Question: So I have a date picker and a select-list. Then a jqgrid, working fine, filtering and all. This is what I am doing.
'''
$("#sessSearch").unbind('click').on('click', function(){
var mydate = $("#sessSelector").val();
var mytype = $("#sess_type :selected").val();
if(mydate && mytype){
$("#listSESS").jqGrid('setGridParam',{postData:{sess_date:mydate, sess_type:mytype}}).trigger("reloadGrid");
}else{
alert("The search form is incomplete");
}
$("#sessSelector").val('');
$("#sess_type").val('');
});
'''
What is happening there is I am sending along the values of my selectlist and datepicker along in the postData for the jqgrid. . So far so good. I can get the values on the serverside. The problem is when I click the refresh button on the grid pager, the previously sent paramiters remain in the postData. See below, firebug showing all post parameters.
The first is a normal default load, works fine.
The second happens after using my search form and adding to the postData and then I clicked on the refresh button the grid pager.

How do I reset the postData for the grid native reload mechanism to exclude my custom parameters?
My custom paramiters must only go in when I tell it to go in.
Please advise.
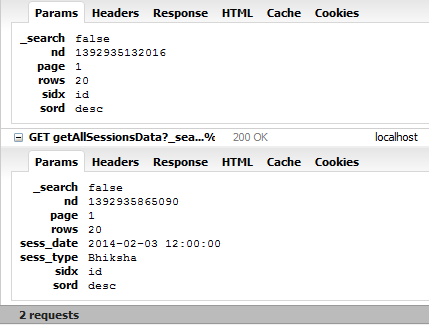
Answer: You can use 'getGridParam' to get on internal object 'postData'. The object have properties 'sess_date' and 'sess_type' with the values from the last 'setGridParam' call. One can use 'delete' to remove property from an object. So the following code should work
'''
var postData = $("#listSESS").jqGrid("getGridParam", "postData");
delete postData.sess_date;
delete postData.sess_type;
'''